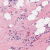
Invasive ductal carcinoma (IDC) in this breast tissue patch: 1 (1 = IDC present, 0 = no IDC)